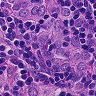
Metastatic tissue present: yes